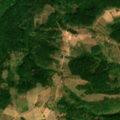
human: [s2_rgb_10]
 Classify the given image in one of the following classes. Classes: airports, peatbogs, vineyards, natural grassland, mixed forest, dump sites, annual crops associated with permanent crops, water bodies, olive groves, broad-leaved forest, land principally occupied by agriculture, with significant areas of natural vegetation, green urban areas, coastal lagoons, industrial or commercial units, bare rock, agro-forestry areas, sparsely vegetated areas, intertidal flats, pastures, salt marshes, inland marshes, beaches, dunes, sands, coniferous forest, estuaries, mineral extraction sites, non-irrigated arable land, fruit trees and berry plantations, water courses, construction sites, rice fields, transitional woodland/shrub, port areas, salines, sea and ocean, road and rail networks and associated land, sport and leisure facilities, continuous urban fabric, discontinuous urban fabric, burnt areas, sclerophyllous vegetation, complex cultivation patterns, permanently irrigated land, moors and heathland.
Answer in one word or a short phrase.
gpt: complex cultivation patterns, land principally occupied by agriculture, with significant areas of natural vegetation, broad-leaved forest, transitional woodland/shrub